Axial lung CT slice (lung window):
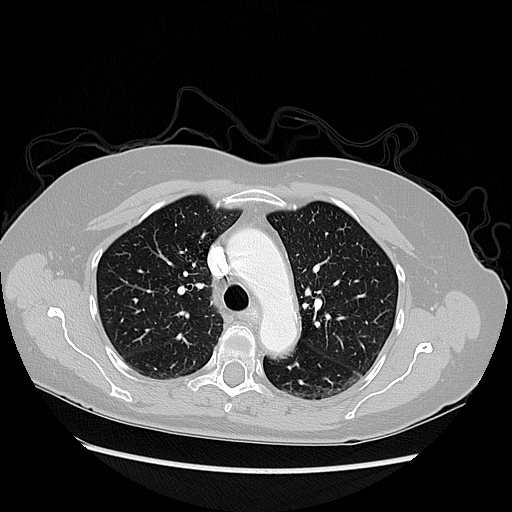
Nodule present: no